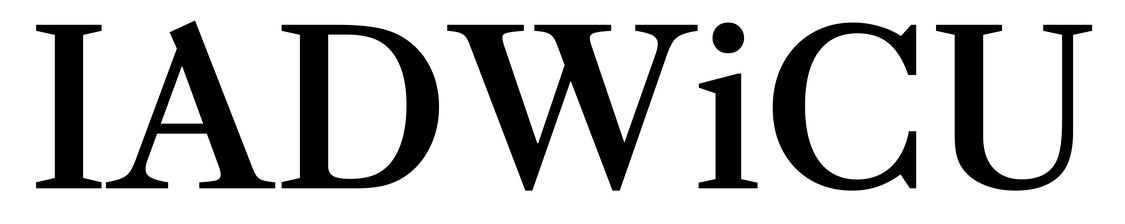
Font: LibreCaslonText_Medium